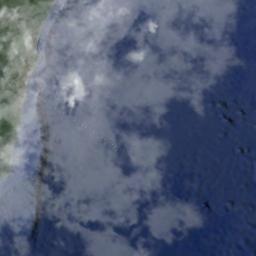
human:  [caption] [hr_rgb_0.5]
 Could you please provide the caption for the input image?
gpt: A thin cloud floats on the sea .

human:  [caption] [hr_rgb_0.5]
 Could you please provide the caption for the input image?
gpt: Large fluffy white clouds on green land and blue sea .

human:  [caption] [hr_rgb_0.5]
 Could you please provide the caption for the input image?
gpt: The stratus clouds are located above the surface of the sea .

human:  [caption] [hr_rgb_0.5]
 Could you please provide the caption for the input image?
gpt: The white cloud is above green land and blue sea .

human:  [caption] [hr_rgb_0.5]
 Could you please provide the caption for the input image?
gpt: There are gauzy clouds over a sea shore .